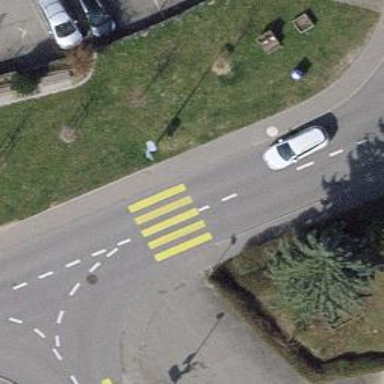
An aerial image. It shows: Marked crossing on the road with clear markings.